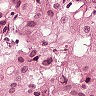
Metastatic tissue present: yes